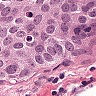
Metastatic tissue present: yes